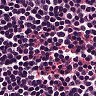
Metastatic tissue present: no